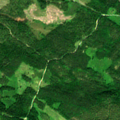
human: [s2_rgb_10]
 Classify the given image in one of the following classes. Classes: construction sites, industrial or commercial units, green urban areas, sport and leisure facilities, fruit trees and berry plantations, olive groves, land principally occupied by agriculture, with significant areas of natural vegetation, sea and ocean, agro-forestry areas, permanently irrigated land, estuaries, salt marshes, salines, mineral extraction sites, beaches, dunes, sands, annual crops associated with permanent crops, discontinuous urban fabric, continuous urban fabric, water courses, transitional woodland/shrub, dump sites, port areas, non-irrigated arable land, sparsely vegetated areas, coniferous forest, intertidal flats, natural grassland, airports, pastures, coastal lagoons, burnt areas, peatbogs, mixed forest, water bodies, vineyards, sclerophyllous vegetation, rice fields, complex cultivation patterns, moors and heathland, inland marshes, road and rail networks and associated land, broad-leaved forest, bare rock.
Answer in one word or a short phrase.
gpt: coniferous forest, mixed forest, transitional woodland/shrub